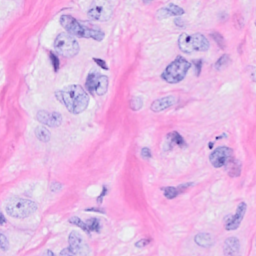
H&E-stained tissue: Breast